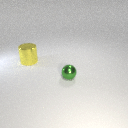
large yellow metal cylinder to the left of small green metal sphere